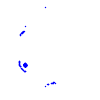
Particle: electron